Question: I'm trying to automate a list of data to be transferred to specific sheets by adding new rows, all within the same workbook.
Ideally I wouldn't like to limit the number of rows of data to be transferred as there could be a large amount of data coming in. I have tried the following code but it only works for a single row of data, can anyone help improve this code to transfer multiple rows?
'''
Sub AddValues()
'Dimension variable and declare data type
Dim i As Single
'Save row number of cell below last nonempty cell
i = Worksheets("" & Range("A2")).Range("B" & Rows.Count).End(xlUp).Row + 1
'Save input values to selected worksheet
Worksheets("" & Range("A2")).Range("B" & i & ":P" & i) = _
Worksheets("Form").Range("B2:P10").Value
'Clear input cells
Worksheets("Form").Range("B2:P10") = ""
'Stop macro
End Sub
'''
Sample output of what I hope it do:

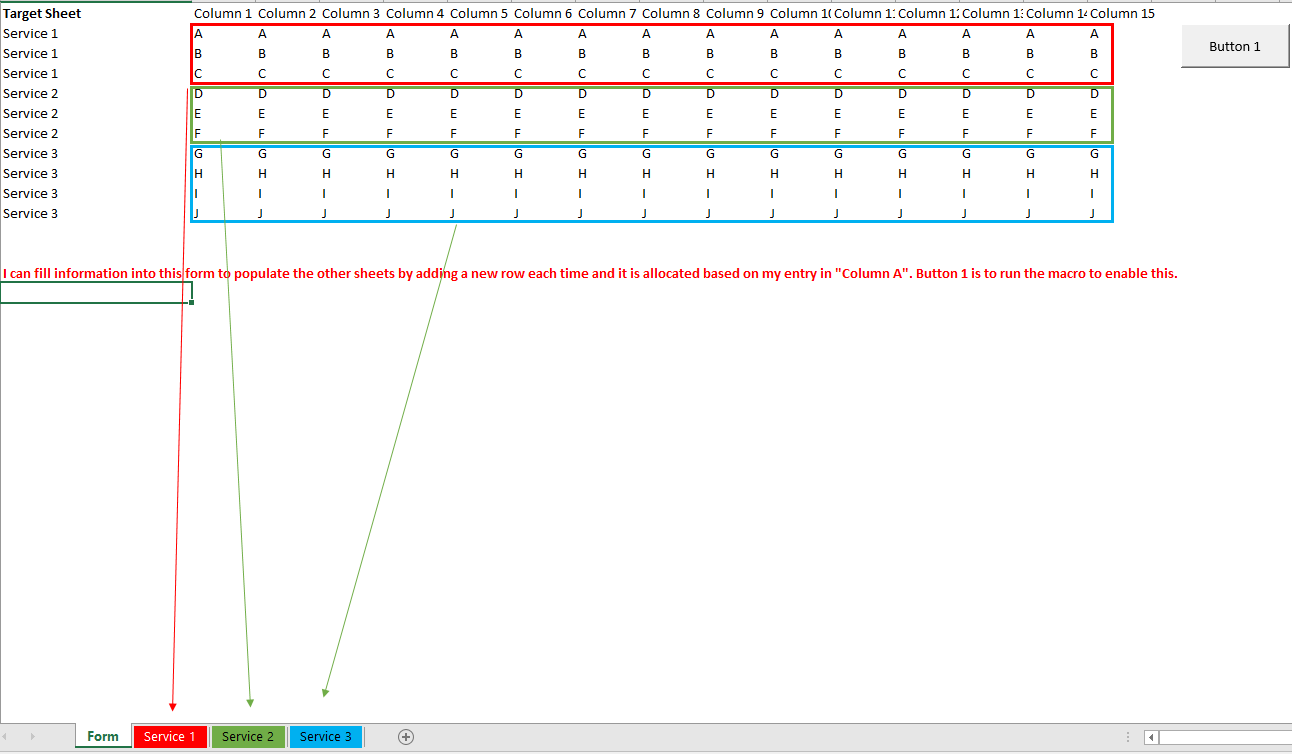
Answer: Try this one:
EDITED. That one is the last version, fixin the shifting problems from the previous one.
I just add a few comments so in the future you can modify it easily.
'''
Option Explicit
Sub AddValues()
'Dimension variable and declare data type
Dim i As Long 'Counter
Dim j As Long 'Counter
Dim NextRow As Long 'Last Row used
'Save input values to selected worksheet
For i = 2 To Worksheets("Form").UsedRange.SpecialCells(xlCellTypeLastCell).Row 'For Each Row on Sheet "Form"
'If there is no item still copied (Problem with merged cells)
If Worksheets(Range("A" & i).Value2).Cells(<PHONE>, 2).End(xlUp).Row < 7 Then
For j = 2 To Worksheets("Form").UsedRange.SpecialCells(xlCellTypeLastCell).Column
Worksheets(Range("A" & i).Value2).Cells(7, j).Value2 = Worksheets("Form").Cells(i, j).Value2
Next j
'If there is just one item still copied (Problem with merged cells)
ElseIf Worksheets(Range("A" & i).Value2).Cells(<PHONE>, 2).End(xlUp).Row = 7 Then
For j = 2 To Worksheets("Form").UsedRange.SpecialCells(xlCellTypeLastCell).Column
Worksheets(Range("A" & i).Value2).Cells(8, j).Value2 = Worksheets("Form").Cells(i, j).Value2
Next j
'For all remaining scenarios
Else
NextRow = Worksheets(Range("A" & i).Value2).Cells(<PHONE>, 2).End(xlUp).Row
For j = 2 To Worksheets("Form").UsedRange.SpecialCells(xlCellTypeLastCell).Column
Worksheets(Range("A" & i).Value2).Cells(NextRow + 1, j).Value2 = Worksheets("Form").Cells(i, j).Value2
Next j
End If
Next i
'Clear input cells from B2 cell until the last Cell (not required to pay attention to the range)
Range(Cells(2, 2), Worksheets("Form").UsedRange.SpecialCells(xlCellTypeLastCell)) = ""
'End macro
End Sub
'''
Hope it helps!